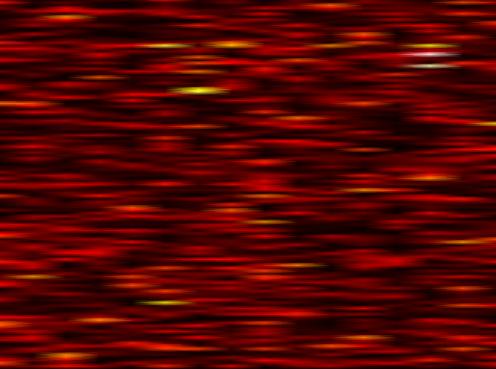
Label: FOFDM